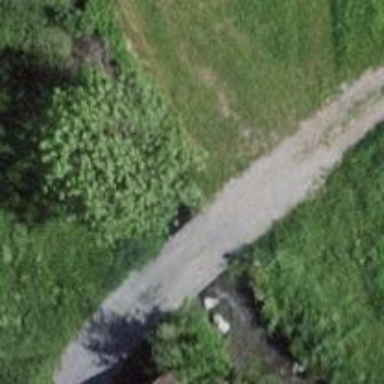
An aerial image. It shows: Track road going over bridge with grade1 tracktype.